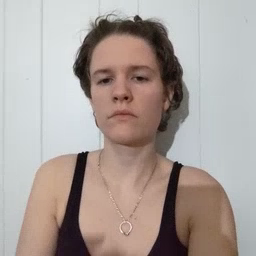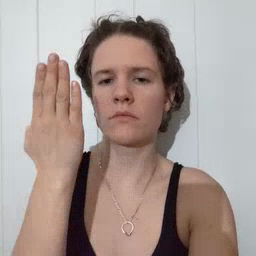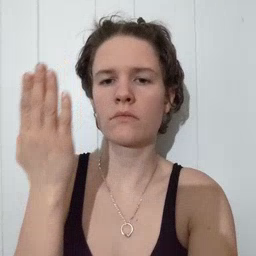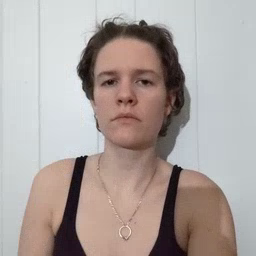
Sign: morning